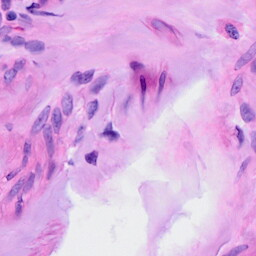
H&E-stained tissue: Ovarian